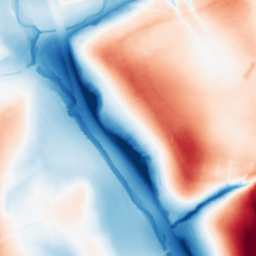
Category: classical
Decomposition family: gaussian_anisotropic
Decomposition parameters: sigma_x: 50
sigma_y: 10
Upsampling method: edge_directed
Upsampling parameters: scale: 4
Upsampling scale: 4